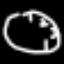
Label: clock